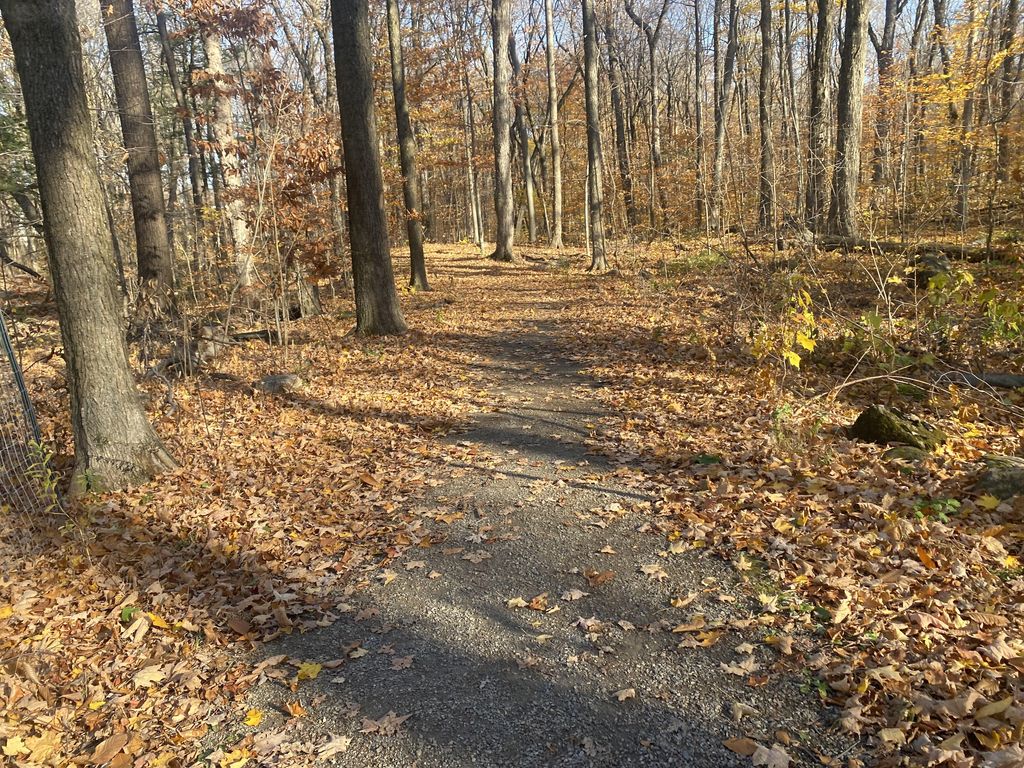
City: montreal